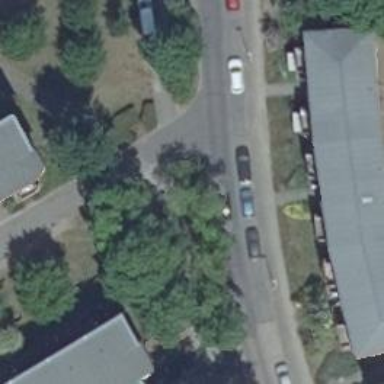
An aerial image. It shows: Residential road with asphalt surface.